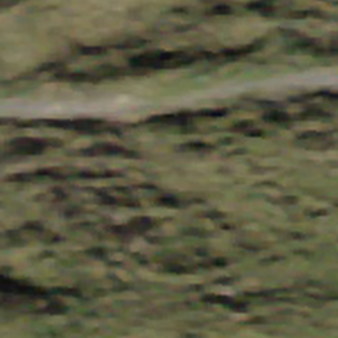
Label: other